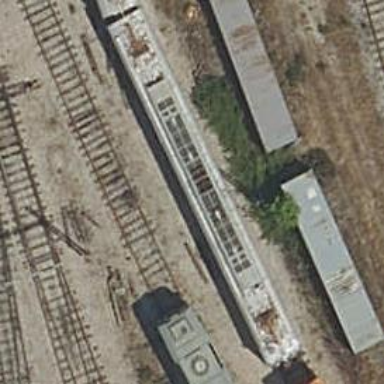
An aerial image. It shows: Rail yard with electrified contact lines for railway operations.